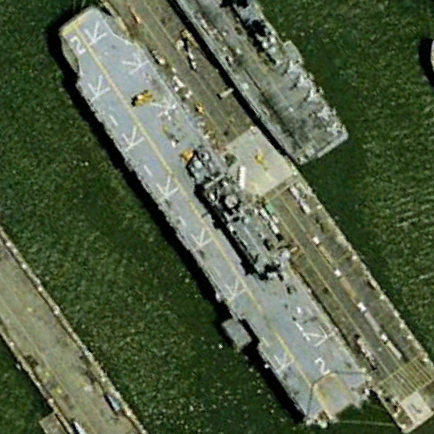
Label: assault